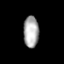
Tissue: prostate
Cell type: T cells
Senescence score: 0.7375
Nuclear area (px): 470
Mean DAPI intensity: 170.56